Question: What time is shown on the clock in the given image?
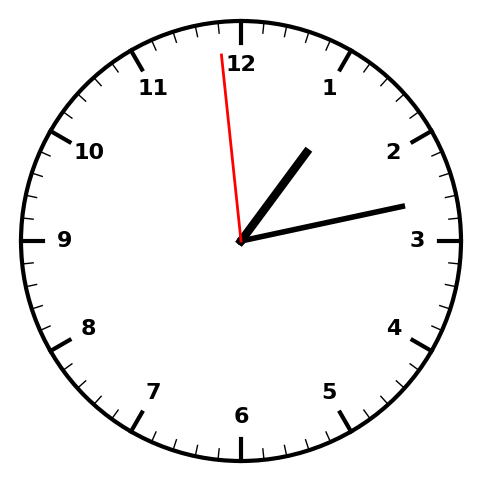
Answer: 01:12:59